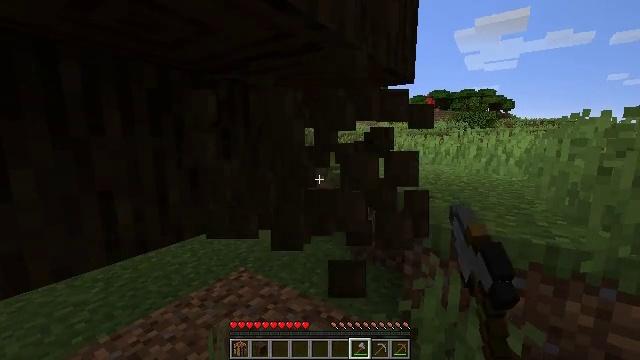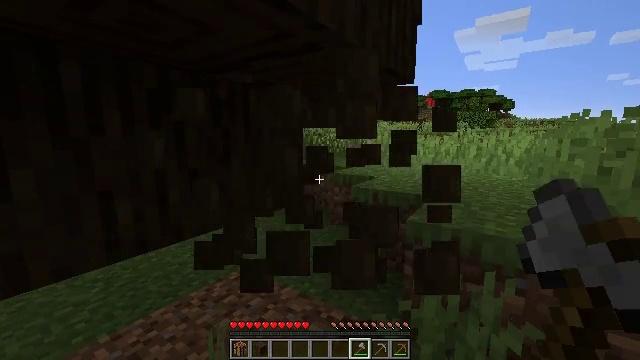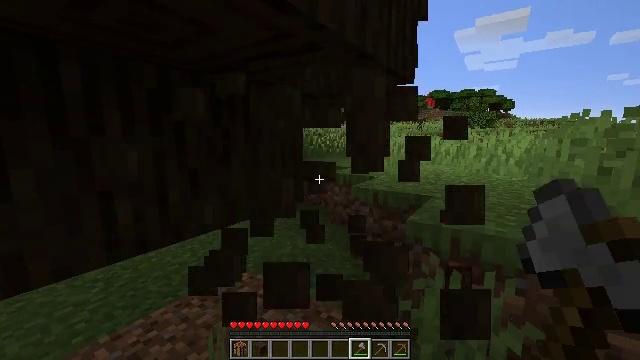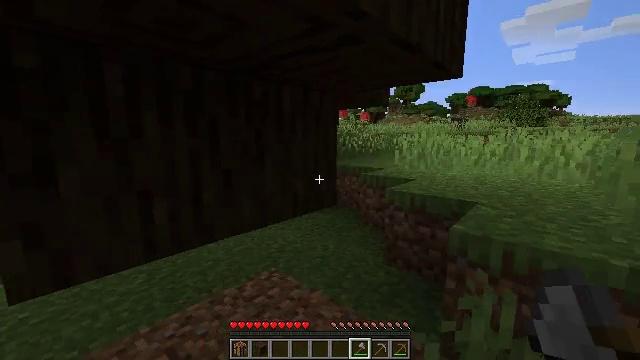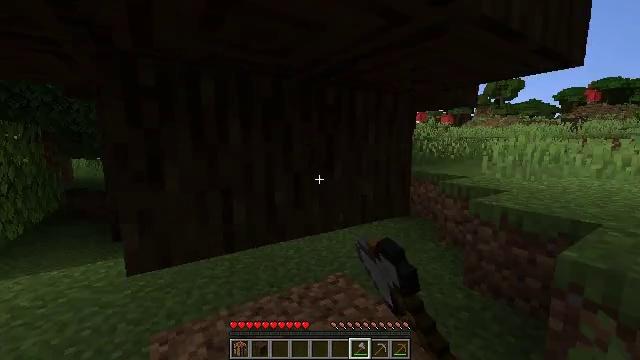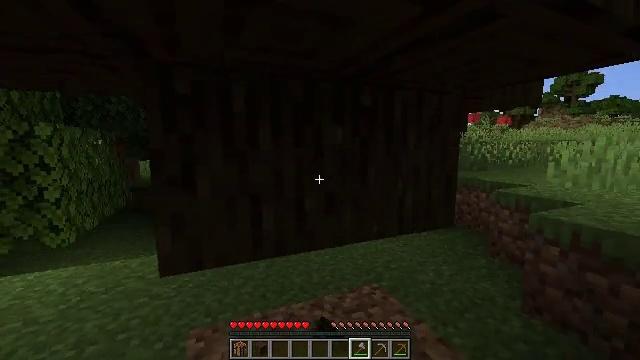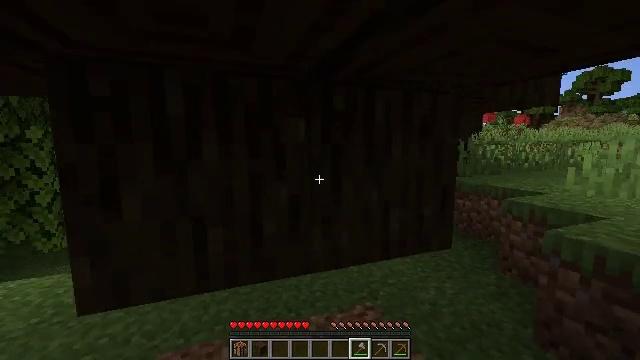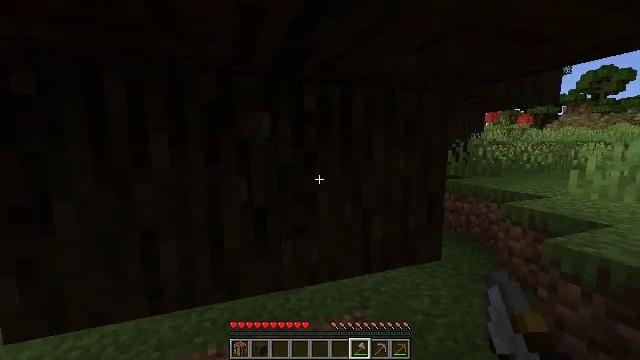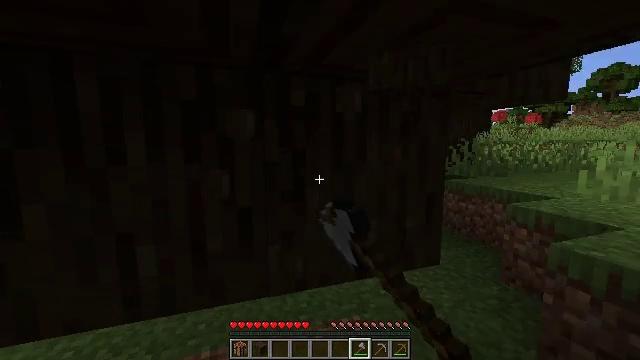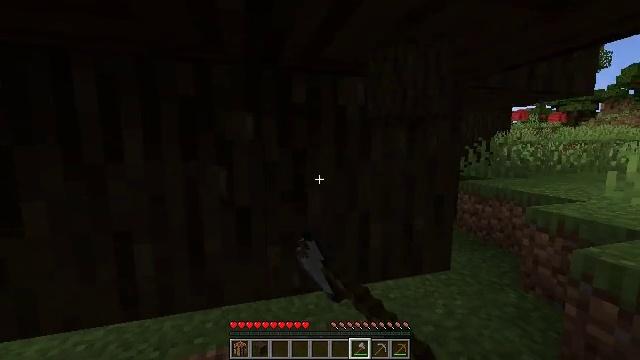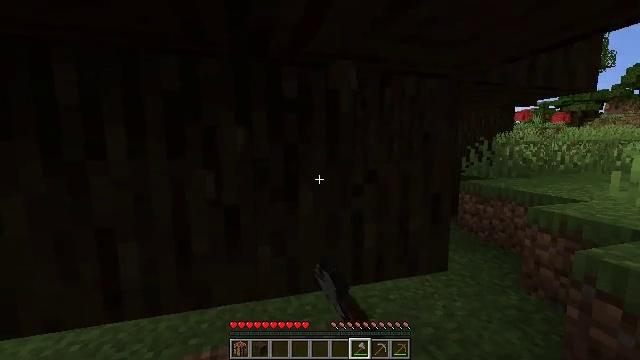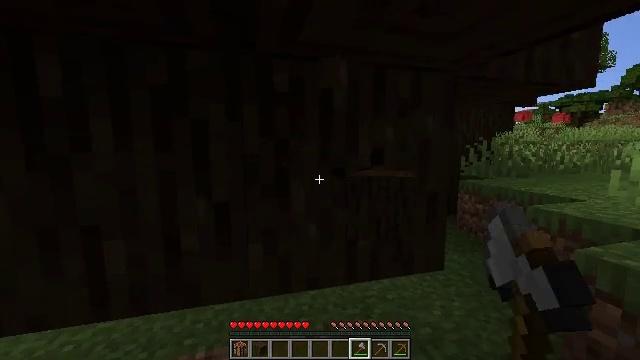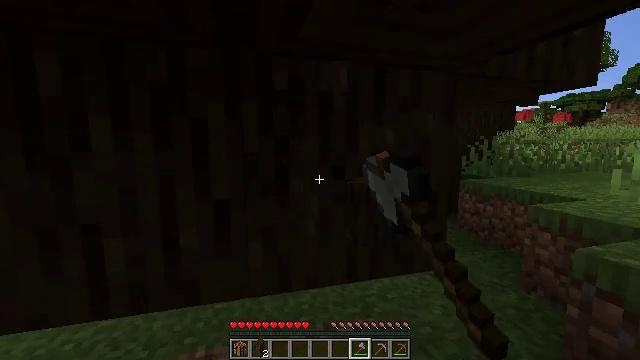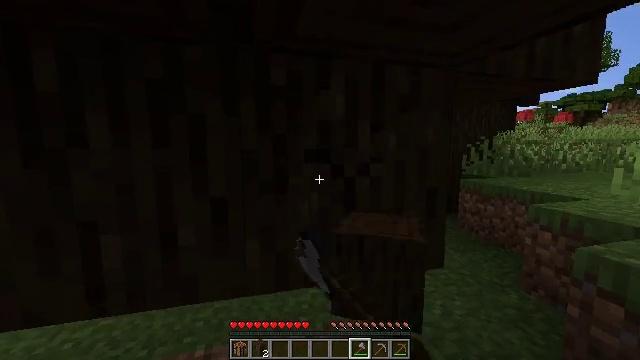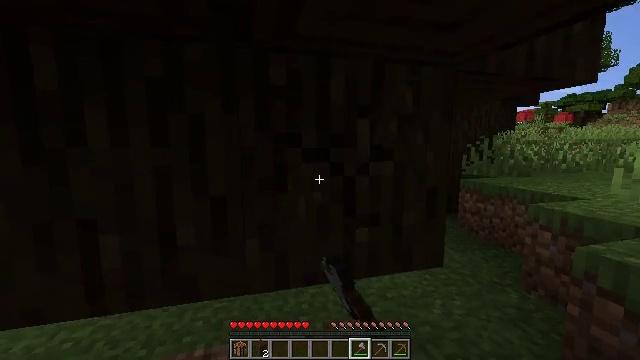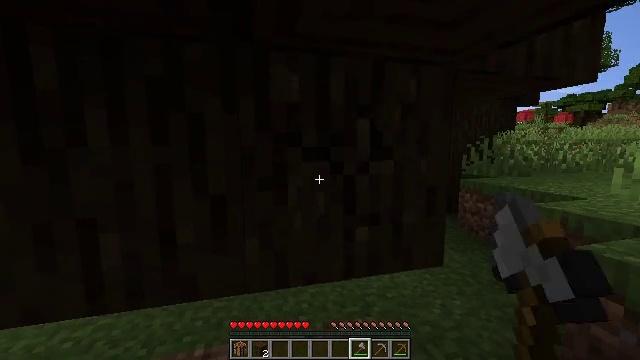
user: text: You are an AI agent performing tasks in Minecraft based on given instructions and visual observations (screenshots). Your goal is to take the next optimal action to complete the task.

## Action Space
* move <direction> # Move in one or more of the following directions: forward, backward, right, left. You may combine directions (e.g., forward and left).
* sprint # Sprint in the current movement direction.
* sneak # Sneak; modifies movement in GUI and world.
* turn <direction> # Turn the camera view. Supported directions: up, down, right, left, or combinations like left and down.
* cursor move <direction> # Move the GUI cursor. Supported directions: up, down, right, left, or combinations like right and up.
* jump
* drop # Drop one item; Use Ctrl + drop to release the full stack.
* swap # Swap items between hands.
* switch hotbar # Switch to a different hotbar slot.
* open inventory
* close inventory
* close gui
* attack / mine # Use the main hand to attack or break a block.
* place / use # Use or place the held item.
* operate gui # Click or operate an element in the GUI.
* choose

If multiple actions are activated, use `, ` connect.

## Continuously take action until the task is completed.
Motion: motion action
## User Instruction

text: Mine the dark oak log from a tree.
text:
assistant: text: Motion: attack / mine
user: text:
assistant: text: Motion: attack / mine
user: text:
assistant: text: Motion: move forward, turn left, attack / mine
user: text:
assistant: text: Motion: move forward and move right, turn left and up, attack / mine
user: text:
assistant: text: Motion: move forward and move right, turn left, attack / mine
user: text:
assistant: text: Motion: move forward and move right, turn left, attack / mine
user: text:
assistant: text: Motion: move forward and move right, attack / mine
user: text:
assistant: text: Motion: turn left, attack / mine
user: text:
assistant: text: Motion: turn left, attack / mine
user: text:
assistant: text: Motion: attack / mine
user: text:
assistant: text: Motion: attack / mine
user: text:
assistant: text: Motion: attack / mine
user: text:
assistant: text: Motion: attack / mine
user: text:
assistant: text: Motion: attack / mine
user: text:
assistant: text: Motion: attack / mine
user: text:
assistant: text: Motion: attack / mine
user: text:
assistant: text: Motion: attack / mine
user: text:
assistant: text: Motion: attack / mine
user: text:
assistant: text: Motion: attack / mine
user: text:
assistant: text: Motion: attack / mine
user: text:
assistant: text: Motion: attack / mine
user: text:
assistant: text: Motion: attack / mine
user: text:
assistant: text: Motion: attack / mine
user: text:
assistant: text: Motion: turn left and down, attack / mine
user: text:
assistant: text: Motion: move left, turn left, attack / mine
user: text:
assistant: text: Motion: move forward and move left, turn left, attack / mine
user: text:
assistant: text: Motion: move forward and move left, attack / mine
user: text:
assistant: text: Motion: move forward and move left, attack / mine
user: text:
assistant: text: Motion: turn right, attack / mine
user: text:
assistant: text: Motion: turn right, attack / mine